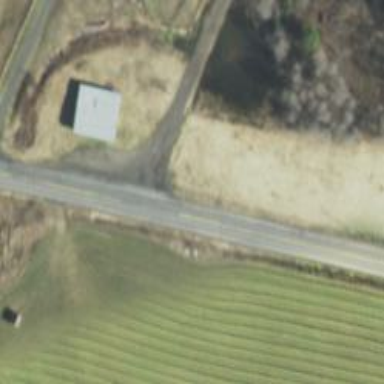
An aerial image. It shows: Stop road.